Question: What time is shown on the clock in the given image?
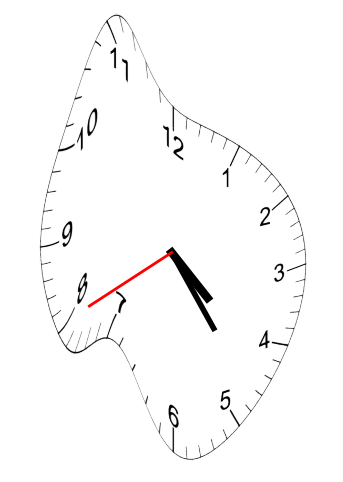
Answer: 04:23:40